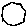
Label: hexagon